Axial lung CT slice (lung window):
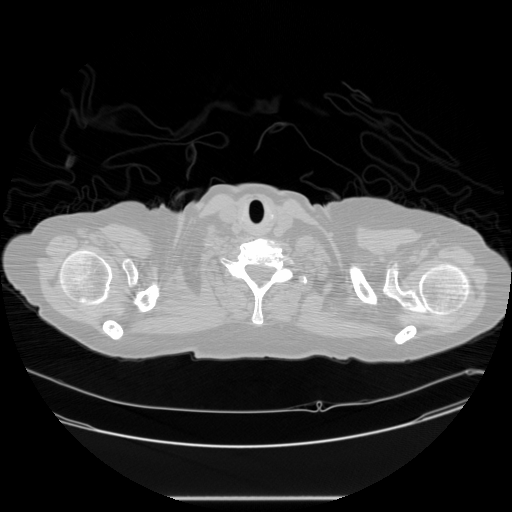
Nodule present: no